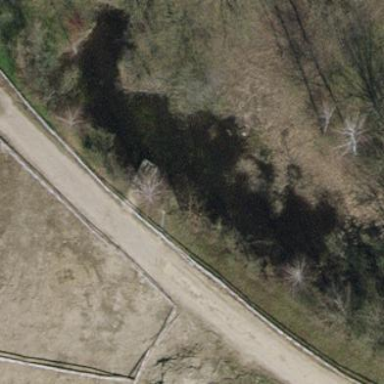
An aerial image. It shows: Pond with natural water.